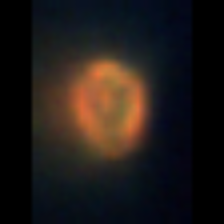
Taxon: Heterocapsa
Group: Dinoflagellates